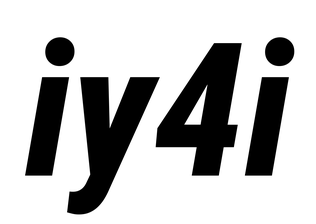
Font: Roboto-Italic_Condensed_ExtraBold_Italic